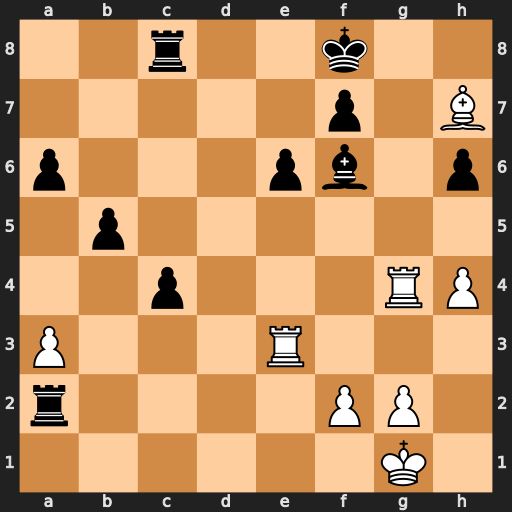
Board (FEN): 2r2k2/5p1B/p3pb1p/1p6/2p3RP/P3R3/r4PP1/6K1
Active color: w
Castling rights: -
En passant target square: -
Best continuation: Rg8+ Ke7 Rxc8